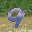
Label: 9